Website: macys
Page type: customer-info-address
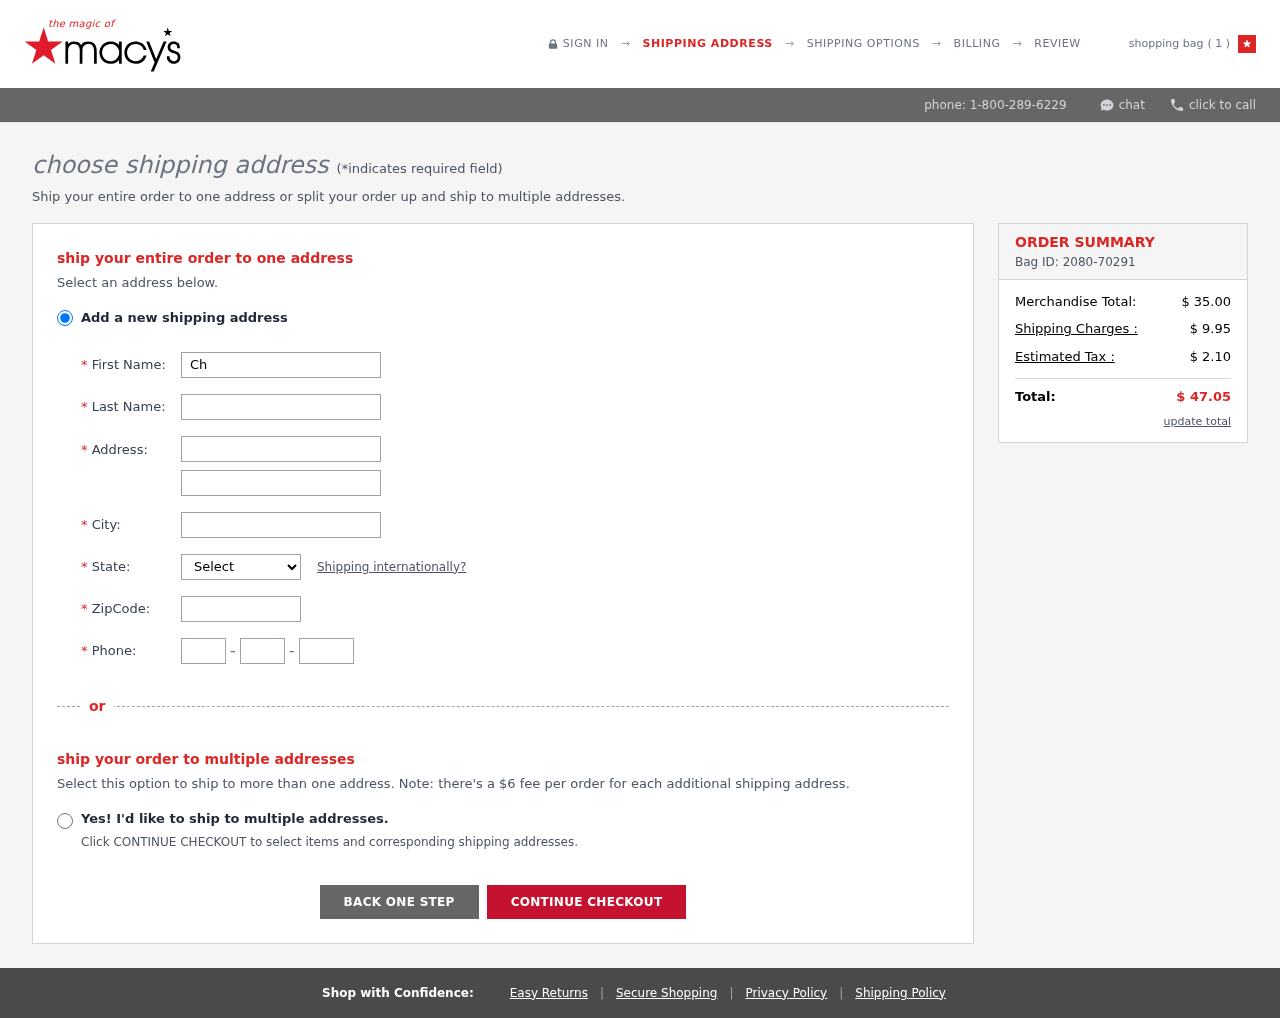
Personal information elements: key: PII_CITY
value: New Christopher
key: PII_FIRSTNAME
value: Charles
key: PII_LASTNAME
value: Wallace
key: PII_PHONE_AREA
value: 386
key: PII_PHONE_PREFIX
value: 797
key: PII_PHONE_SUFFIX
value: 1684
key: PII_POSTCODE
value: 71982
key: PII_STATE_ABBR
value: MS
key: PII_STREET
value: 059 Kristie Bridge
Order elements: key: ORDER_NUM_ITEMS
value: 1
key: ORDER_ID
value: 2080-70291
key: ORDER_SUBTOTAL
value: $ 35.00
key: ORDER_SHIPPING_COST
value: $ 9.95
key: ORDER_TAX
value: $ 2.10
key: ORDER_TOTAL
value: $ 47.05